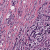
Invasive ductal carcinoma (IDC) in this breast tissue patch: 1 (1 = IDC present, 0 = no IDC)